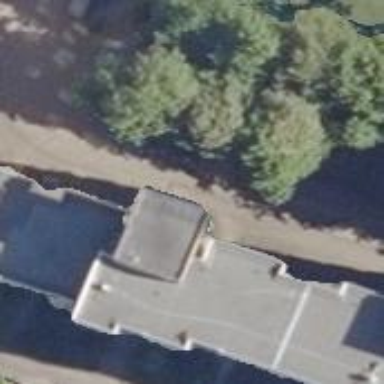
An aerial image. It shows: Flat-roofed apartment building.